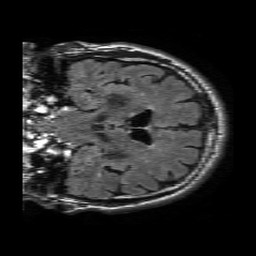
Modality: FLAIR
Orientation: coronal
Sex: male
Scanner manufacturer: philips
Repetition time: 11 s
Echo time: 0.125 s